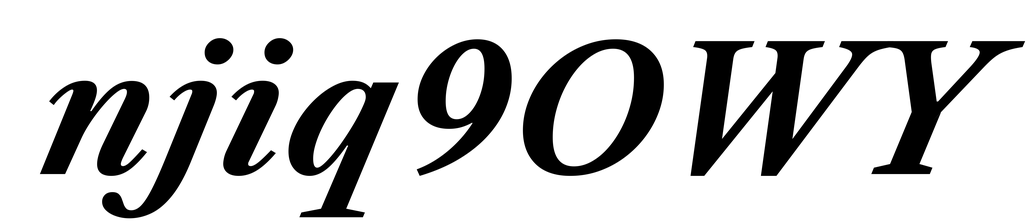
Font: LibreCaslonText-Italic_Bold_Italic